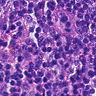
Metastatic tissue present: no